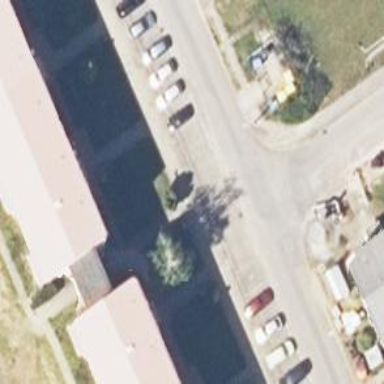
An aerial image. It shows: Sidewalk along the footway.